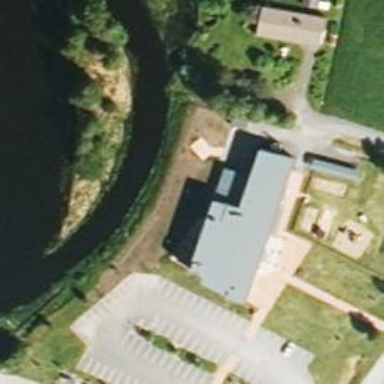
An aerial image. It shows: Public building.